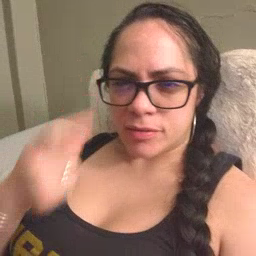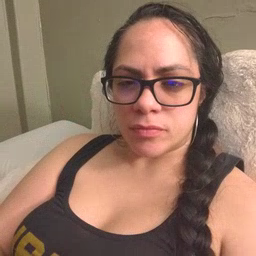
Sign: think